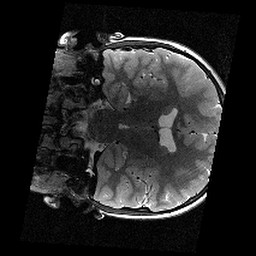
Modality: T2w
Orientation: coronal
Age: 9
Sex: male
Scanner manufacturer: siemens
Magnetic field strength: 3 T
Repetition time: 9.23 s
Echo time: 0.067 s